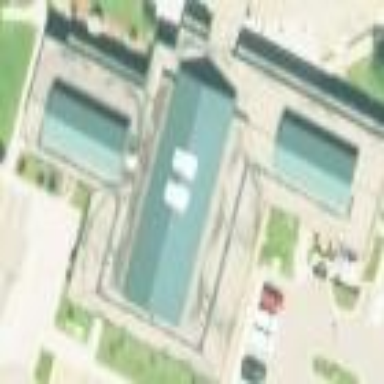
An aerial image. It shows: Clinic building providing healthcare services.